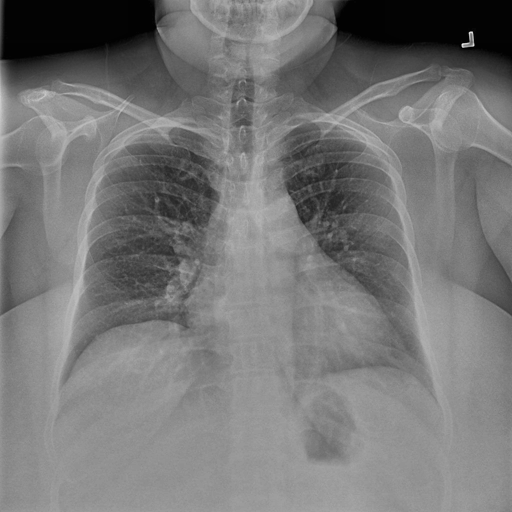
Finding: NORMAL